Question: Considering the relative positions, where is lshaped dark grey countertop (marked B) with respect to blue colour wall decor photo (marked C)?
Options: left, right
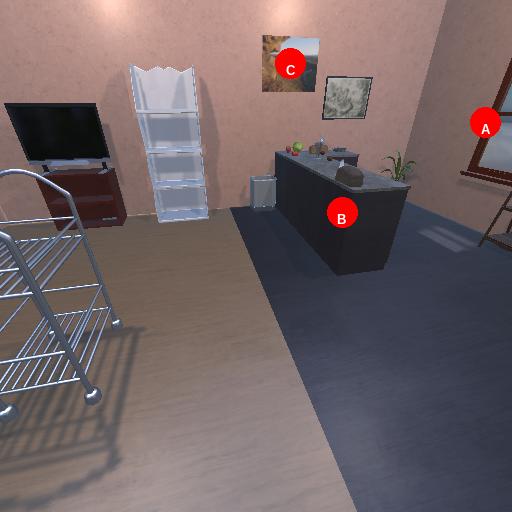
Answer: left